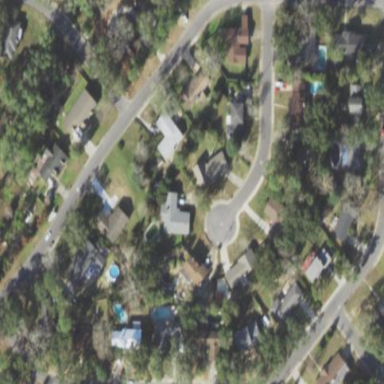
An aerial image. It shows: This residential area consists of single-family homes.